Interaction volume radius: 10 \u00c5
Interaction volume height: 15 \u00c5
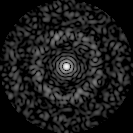
Disorder parameter: 0.8322